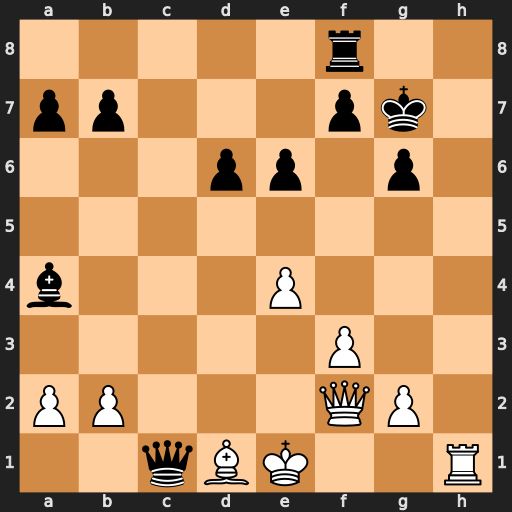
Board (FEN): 5r2/pp3pk1/3pp1p1/8/b3P3/5P2/PP3QP1/2qBK2R
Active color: w
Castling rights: K
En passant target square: -
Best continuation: Qd4+ e5 Qxa4